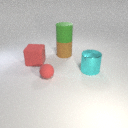
small red rubber sphere to the left of large brown rubber cylinder